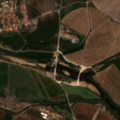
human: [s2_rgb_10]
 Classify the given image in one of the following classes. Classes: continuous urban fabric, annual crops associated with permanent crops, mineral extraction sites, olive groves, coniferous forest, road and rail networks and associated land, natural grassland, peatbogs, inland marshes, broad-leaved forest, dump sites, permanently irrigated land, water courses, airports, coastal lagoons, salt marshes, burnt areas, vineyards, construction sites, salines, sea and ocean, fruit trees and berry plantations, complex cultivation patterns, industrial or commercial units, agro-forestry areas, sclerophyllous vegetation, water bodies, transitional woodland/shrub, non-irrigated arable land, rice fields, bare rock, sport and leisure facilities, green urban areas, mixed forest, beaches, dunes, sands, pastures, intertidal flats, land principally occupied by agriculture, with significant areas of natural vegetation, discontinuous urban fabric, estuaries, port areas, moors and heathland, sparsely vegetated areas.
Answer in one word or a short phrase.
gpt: permanently irrigated land, complex cultivation patterns